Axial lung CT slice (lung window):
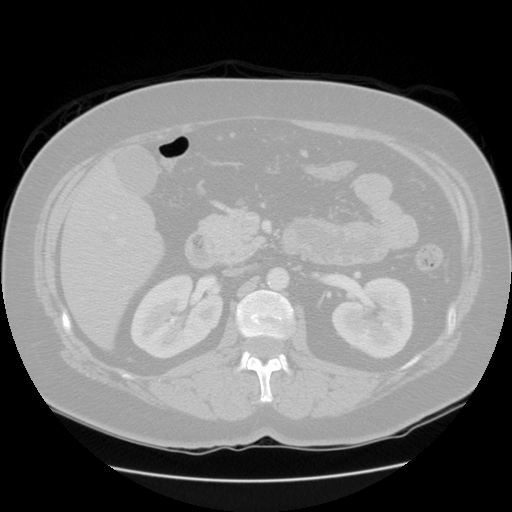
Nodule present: no